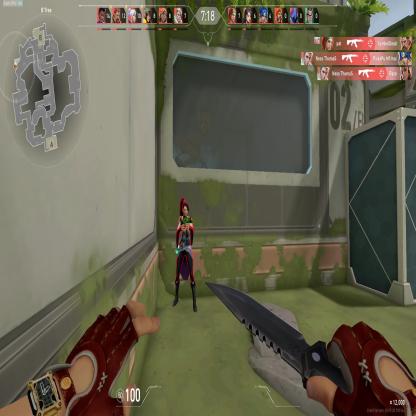
Label: enemy